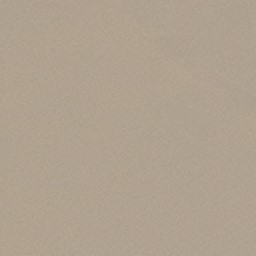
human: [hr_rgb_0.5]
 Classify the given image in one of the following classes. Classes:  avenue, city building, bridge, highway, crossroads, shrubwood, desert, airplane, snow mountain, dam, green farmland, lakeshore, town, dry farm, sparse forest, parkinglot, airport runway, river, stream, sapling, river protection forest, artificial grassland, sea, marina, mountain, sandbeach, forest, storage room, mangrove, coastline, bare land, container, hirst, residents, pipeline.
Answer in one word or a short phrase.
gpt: desert